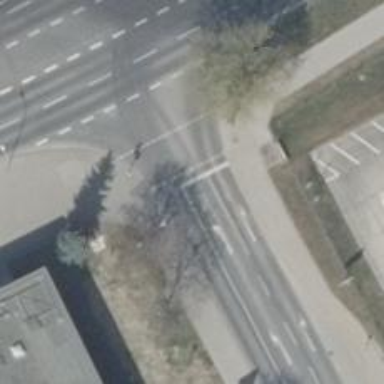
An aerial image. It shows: Road with traffic signals.